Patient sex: F
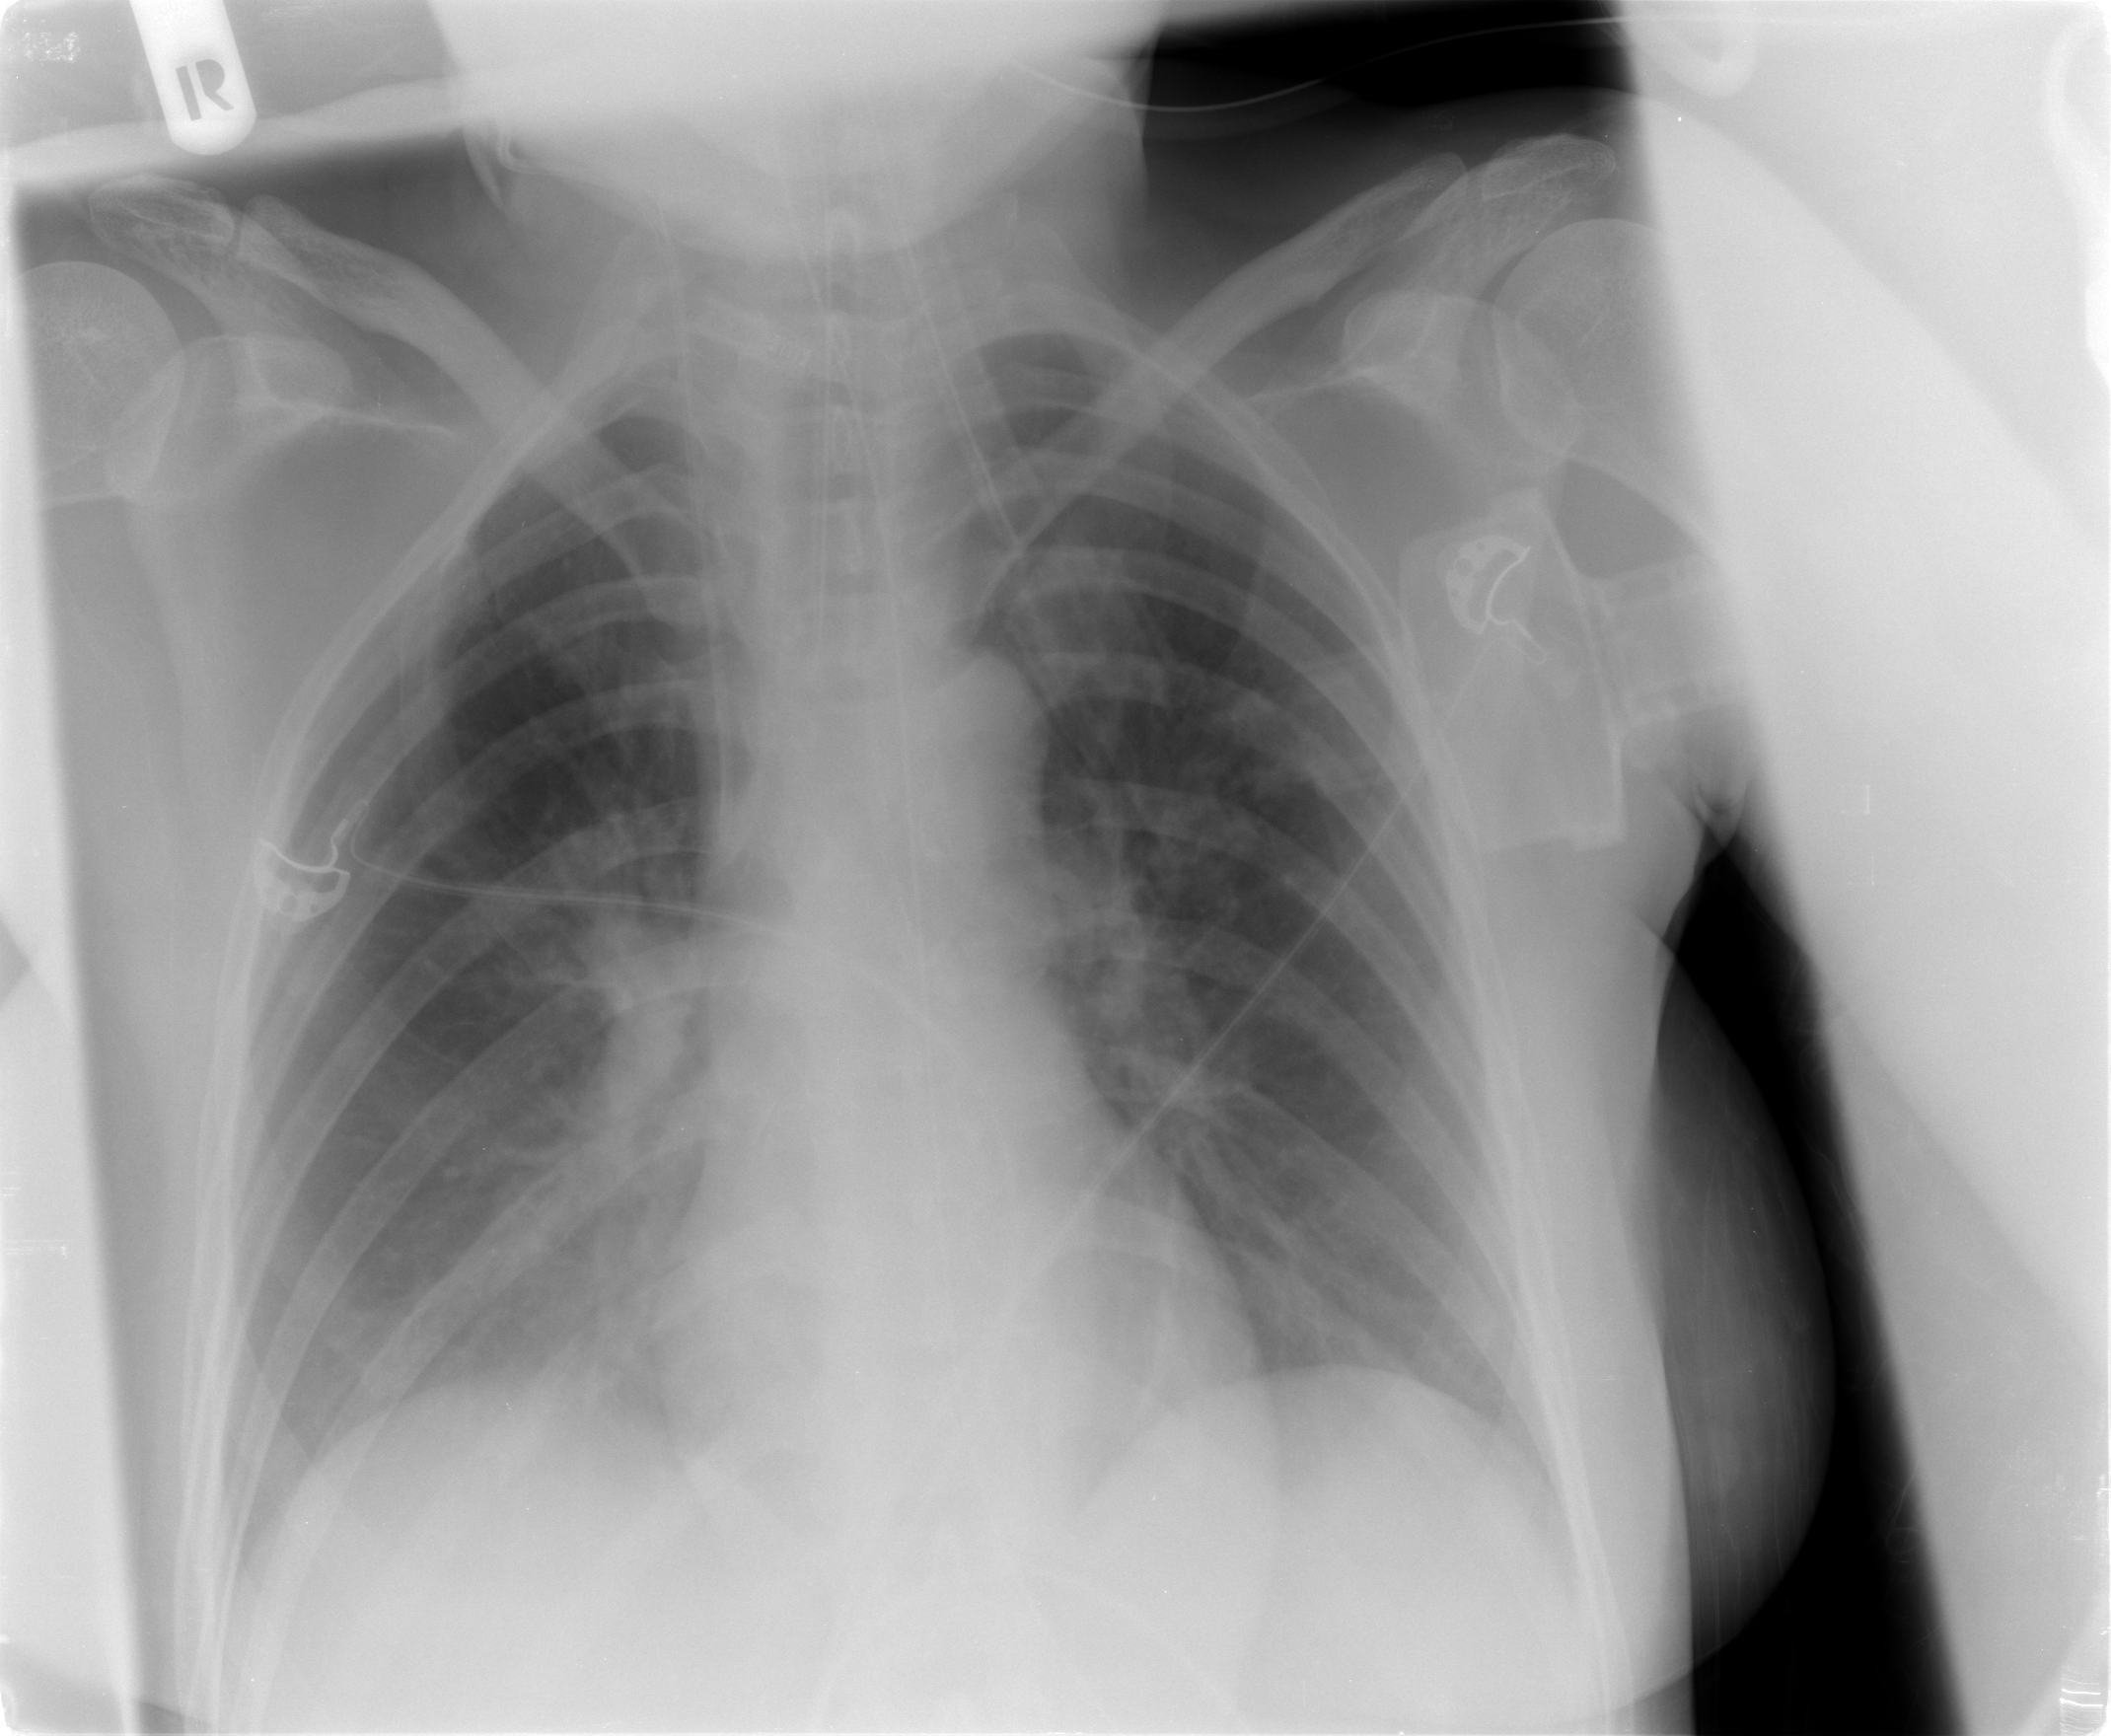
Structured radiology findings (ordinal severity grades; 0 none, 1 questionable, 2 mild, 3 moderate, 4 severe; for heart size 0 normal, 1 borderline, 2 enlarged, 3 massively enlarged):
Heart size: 0
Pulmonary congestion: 0
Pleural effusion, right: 1
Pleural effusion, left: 0
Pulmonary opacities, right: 2
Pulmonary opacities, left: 0
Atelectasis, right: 0
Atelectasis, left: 0